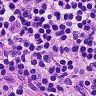
Metastatic tissue present: no